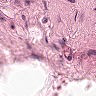
Metastatic tissue present: no